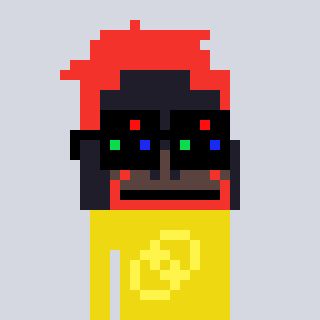
a pixel art character with square black sunglasses, a orangutan-shaped head and a yellow-colored body on a cool background